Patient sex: M
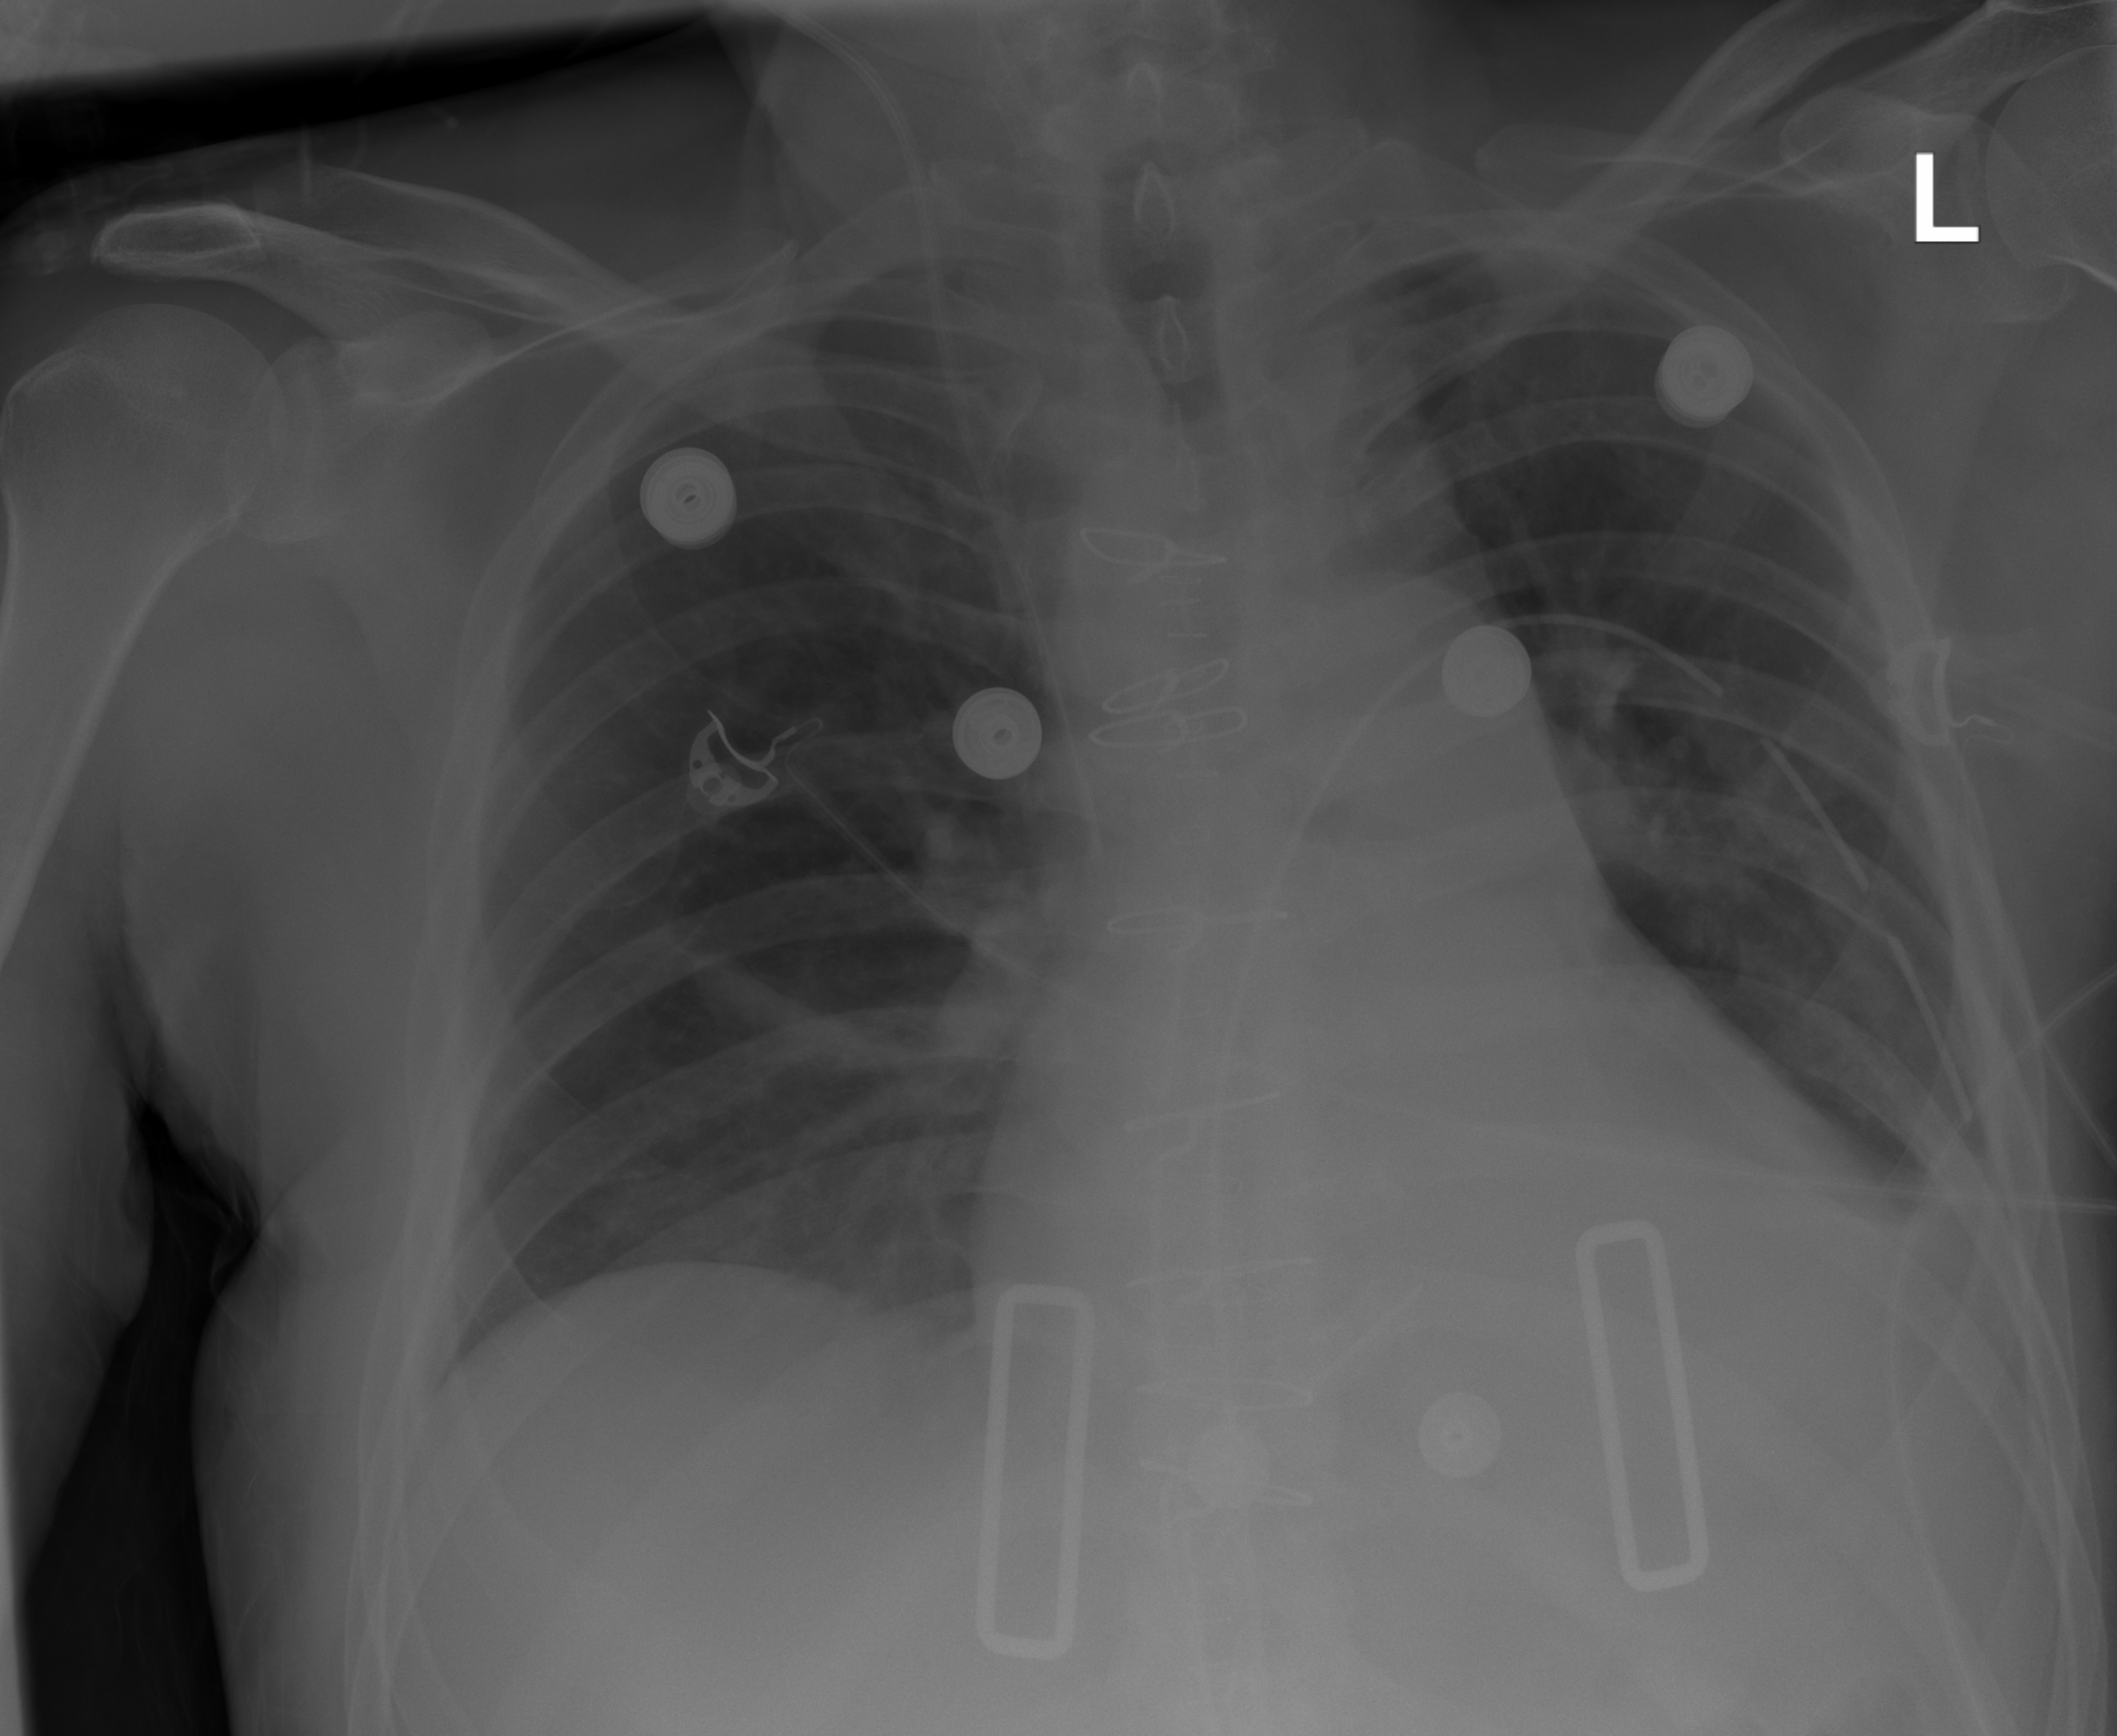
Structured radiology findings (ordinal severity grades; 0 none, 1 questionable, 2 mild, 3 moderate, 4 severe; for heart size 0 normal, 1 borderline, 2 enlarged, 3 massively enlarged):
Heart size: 0
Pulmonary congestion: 0
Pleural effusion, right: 0
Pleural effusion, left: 2
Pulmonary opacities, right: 0
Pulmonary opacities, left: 0
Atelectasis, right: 0
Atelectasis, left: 2